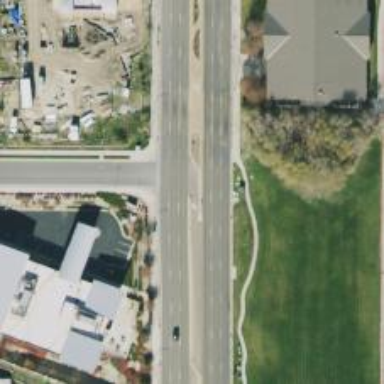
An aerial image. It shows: Primary link road with asphalt surface.